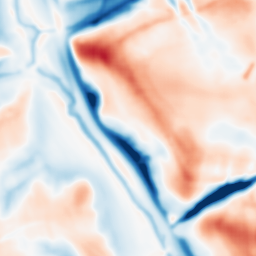
Category: multiscale
Decomposition family: dog_multiscale
Decomposition parameters: sigma_ratio: 1.4
n_scales: 6
base_sigma: 2
Upsampling method: sinc_hamming
Upsampling parameters: scale: 2
kernel_size: 4
Upsampling scale: 2